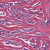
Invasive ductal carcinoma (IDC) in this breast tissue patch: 1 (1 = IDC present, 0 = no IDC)